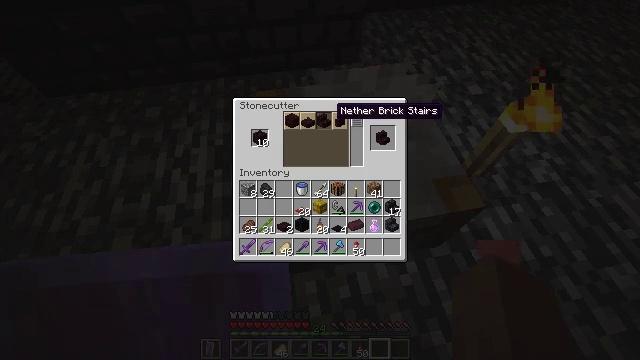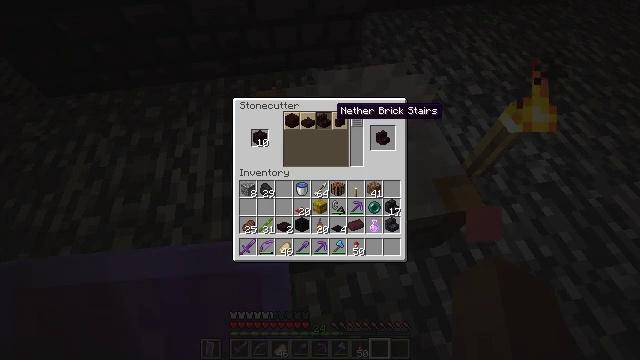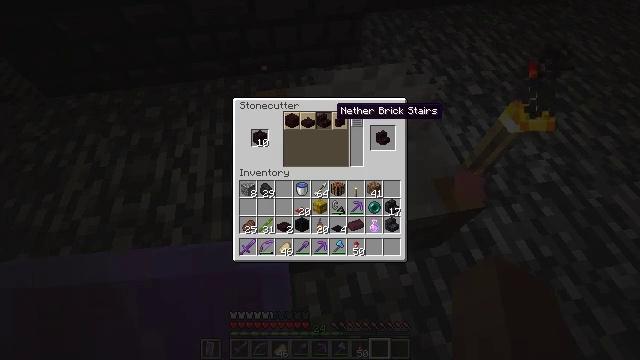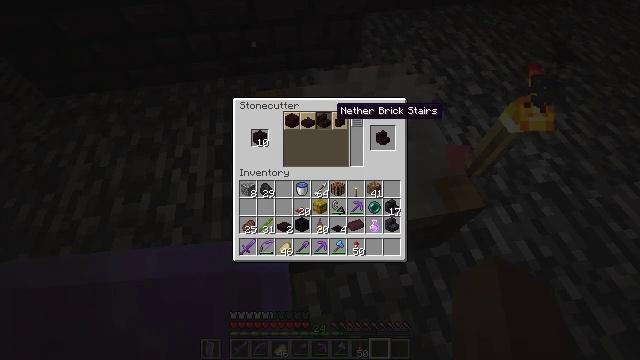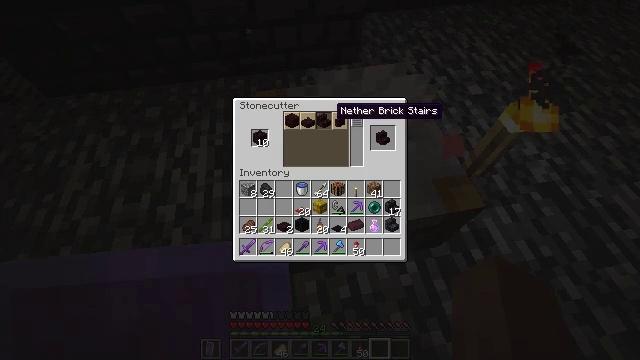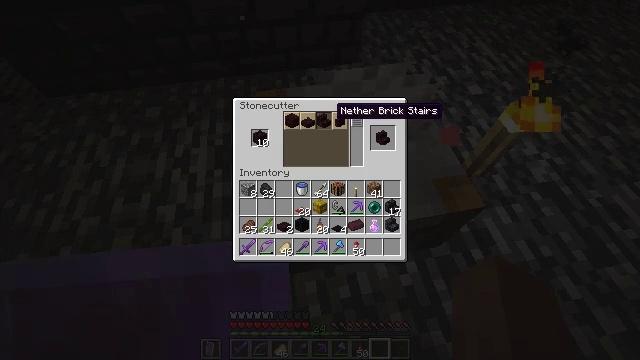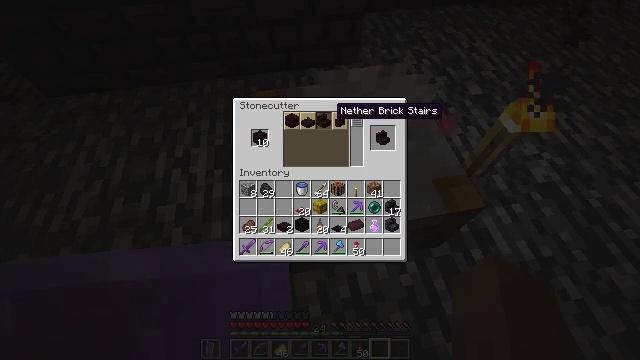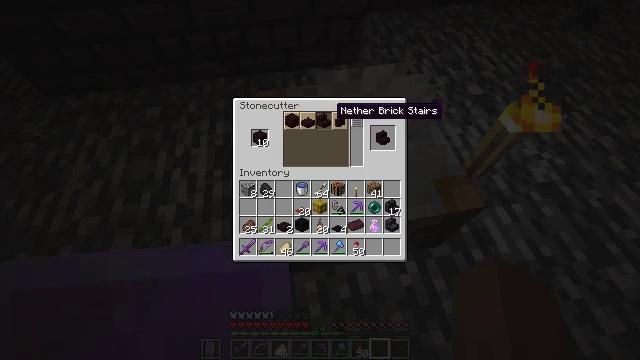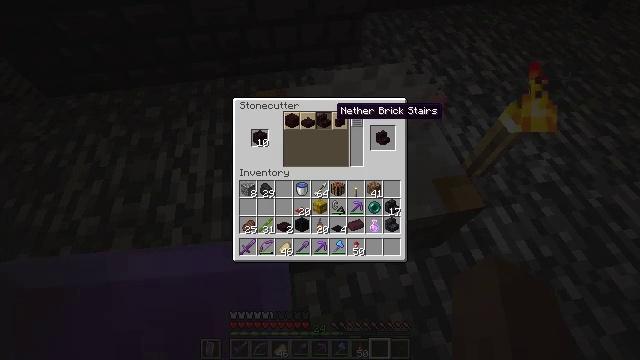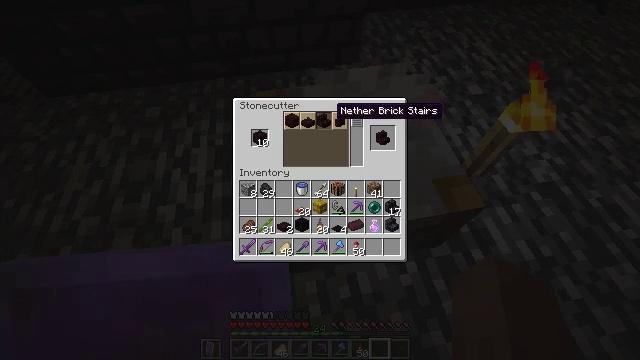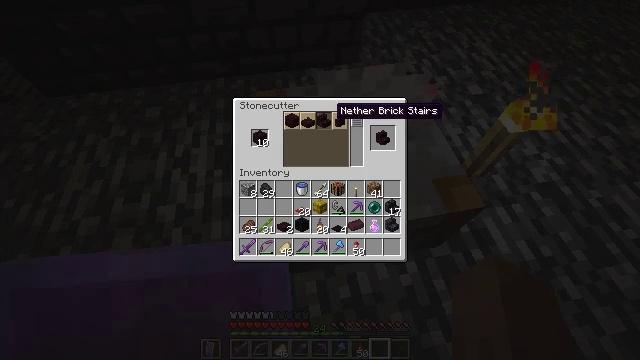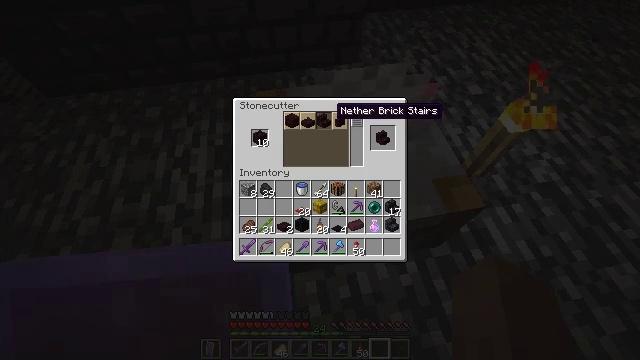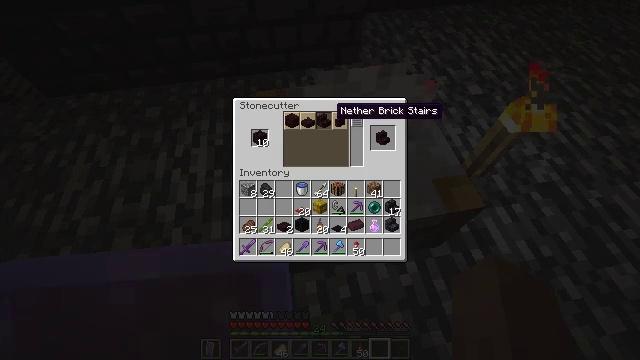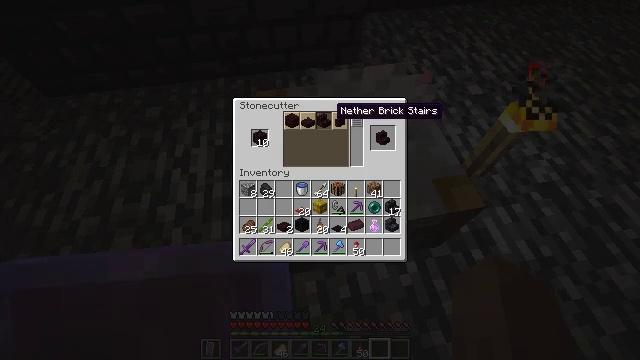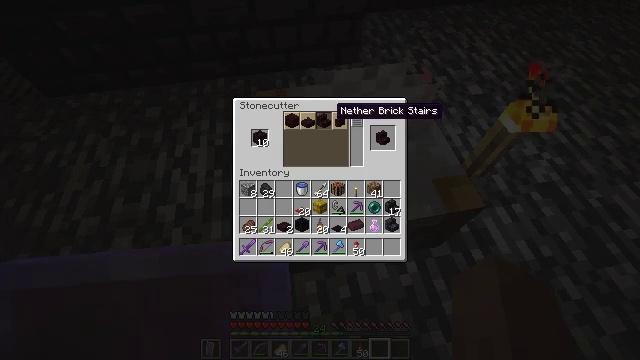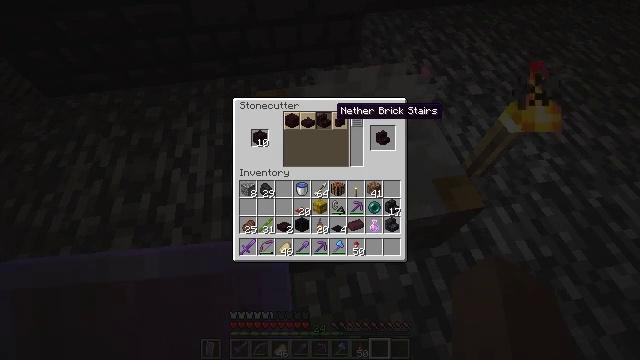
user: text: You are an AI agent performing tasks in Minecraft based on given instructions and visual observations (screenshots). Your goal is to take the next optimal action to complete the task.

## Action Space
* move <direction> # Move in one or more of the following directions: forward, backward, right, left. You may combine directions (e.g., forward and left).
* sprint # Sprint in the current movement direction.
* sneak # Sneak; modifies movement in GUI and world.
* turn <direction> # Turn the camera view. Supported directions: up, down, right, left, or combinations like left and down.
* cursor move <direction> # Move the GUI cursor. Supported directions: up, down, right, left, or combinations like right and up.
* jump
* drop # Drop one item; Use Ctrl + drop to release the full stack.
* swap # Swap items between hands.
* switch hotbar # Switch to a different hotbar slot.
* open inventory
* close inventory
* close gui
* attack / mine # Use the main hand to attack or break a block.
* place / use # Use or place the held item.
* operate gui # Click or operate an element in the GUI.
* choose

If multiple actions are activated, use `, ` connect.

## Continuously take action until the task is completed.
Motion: motion action
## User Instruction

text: Form nether brick stairs by arranging nether bricks.
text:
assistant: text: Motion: no_op
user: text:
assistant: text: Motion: no_op
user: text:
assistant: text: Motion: attack / mine
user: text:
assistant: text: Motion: attack / mine
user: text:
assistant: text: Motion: attack / mine
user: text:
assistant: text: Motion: no_op
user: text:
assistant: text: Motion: no_op
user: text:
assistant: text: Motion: no_op
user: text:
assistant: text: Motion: no_op
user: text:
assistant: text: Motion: no_op
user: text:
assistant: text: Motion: no_op
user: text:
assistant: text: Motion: no_op
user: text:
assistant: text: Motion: no_op
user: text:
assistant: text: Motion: no_op
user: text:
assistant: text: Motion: no_op
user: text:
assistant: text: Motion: no_op
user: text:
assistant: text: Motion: no_op
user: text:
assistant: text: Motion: turn right
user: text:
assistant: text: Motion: turn right and down
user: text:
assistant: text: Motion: no_op
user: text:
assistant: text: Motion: no_op
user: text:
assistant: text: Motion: no_op
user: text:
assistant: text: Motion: no_op
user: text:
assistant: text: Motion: no_op
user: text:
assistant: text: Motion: no_op
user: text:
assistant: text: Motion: no_op
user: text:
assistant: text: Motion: no_op
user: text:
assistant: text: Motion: no_op
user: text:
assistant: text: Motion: no_op
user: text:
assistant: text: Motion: no_op